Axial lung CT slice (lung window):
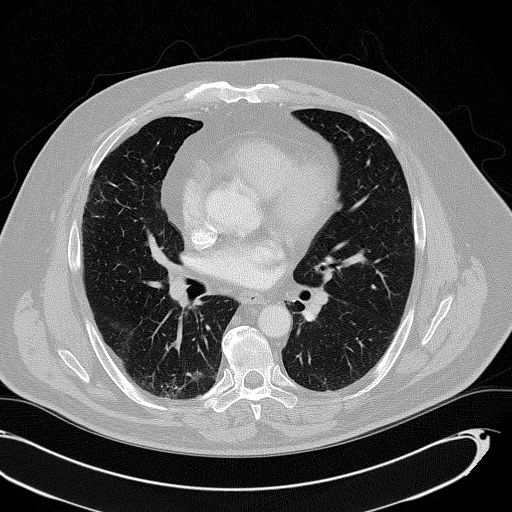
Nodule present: no